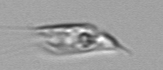
Label: Chrysochromulina_lanceolata